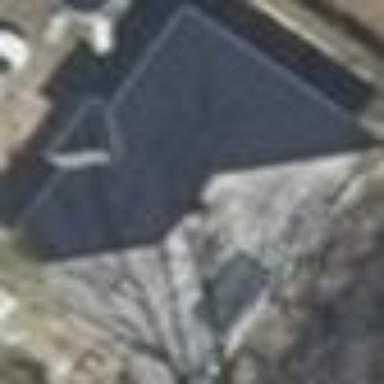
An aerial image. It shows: Detached building with hipped roof shape.